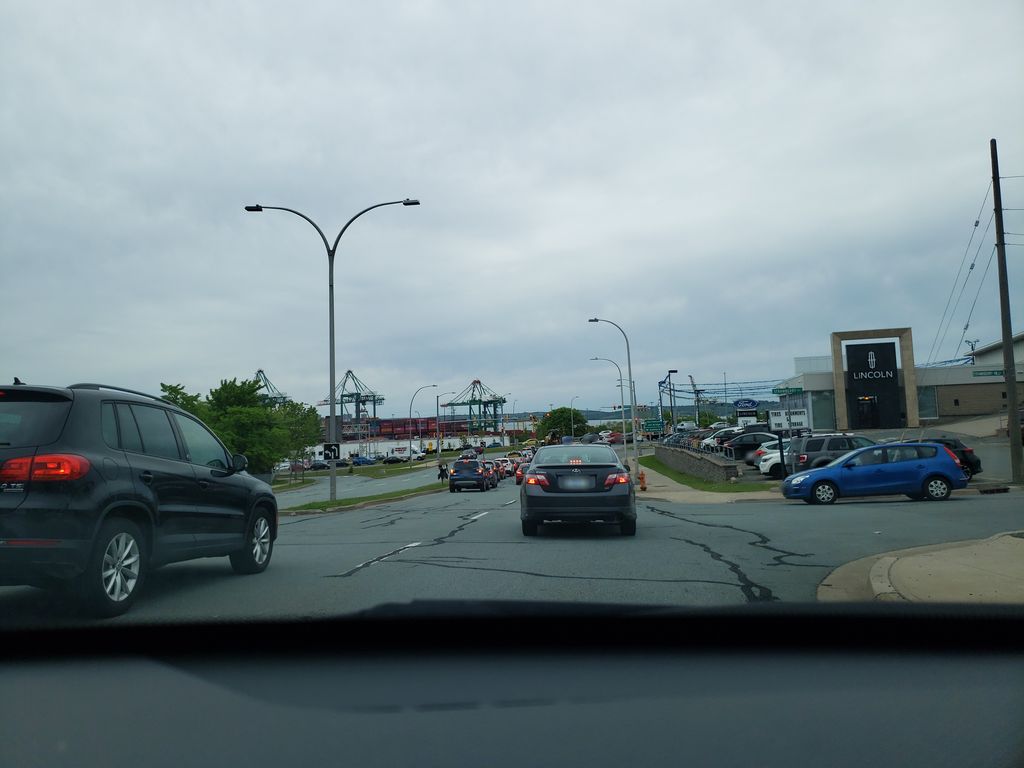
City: halifax